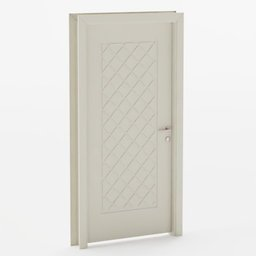
Label: architecture